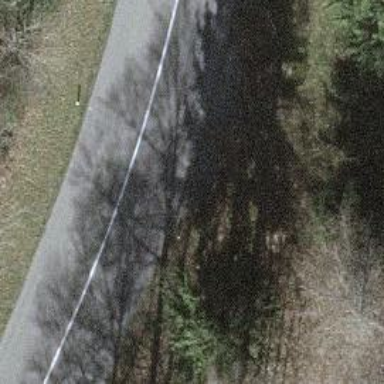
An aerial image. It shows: Secondary road with asphalt surface.